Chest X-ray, PA view. Patient: 52 years old, sex F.
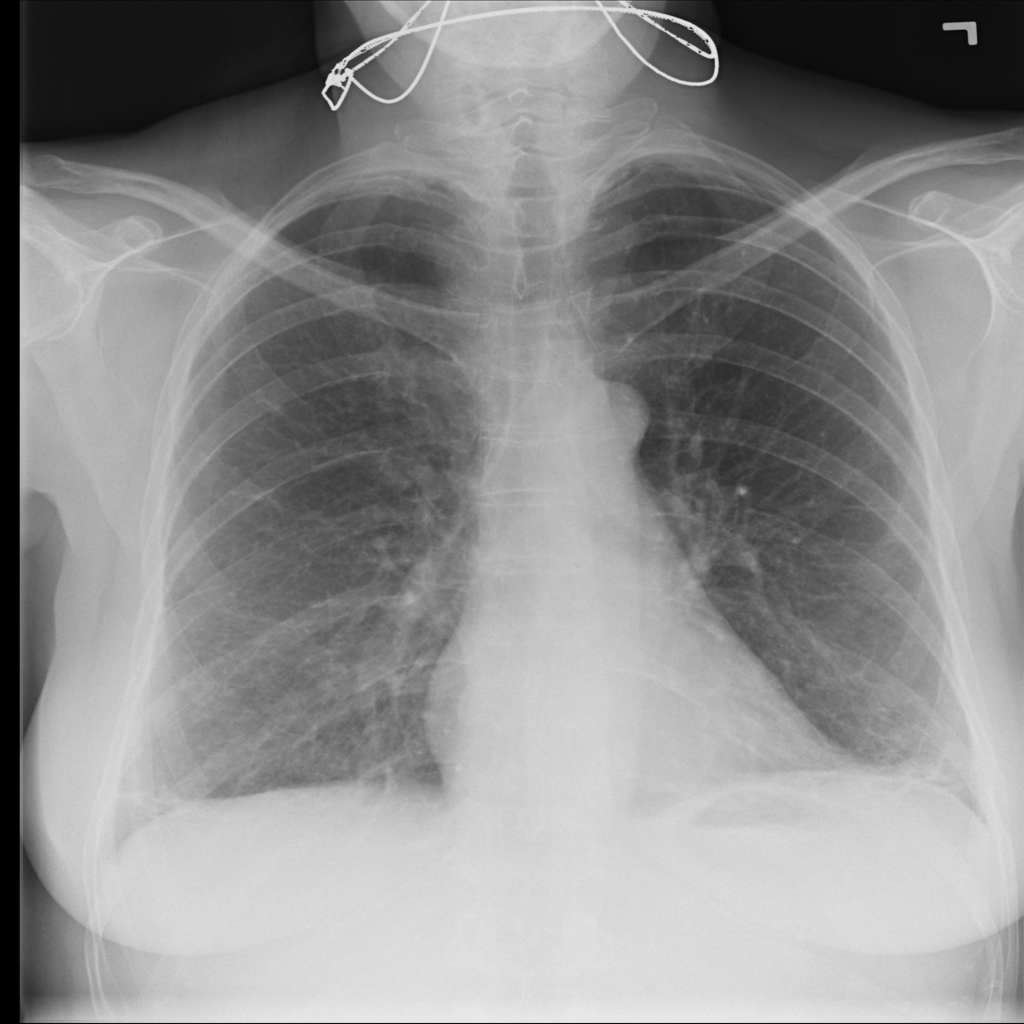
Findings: Fibrosis